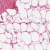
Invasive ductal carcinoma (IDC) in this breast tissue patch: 0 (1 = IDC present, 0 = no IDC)